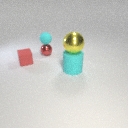
large cyan rubber cylinder below large yellow metal sphere